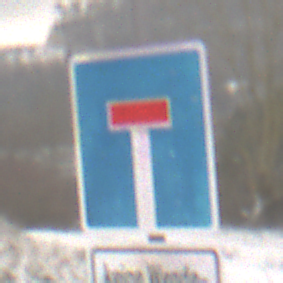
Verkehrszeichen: Sackgasse
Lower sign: HinweisGeaenderteVorfahrtVerkehrsfuehrungVerkehrsregelung3
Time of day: Midday
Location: Outdoor (Nature)
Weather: Overcast
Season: Winter
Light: Natural